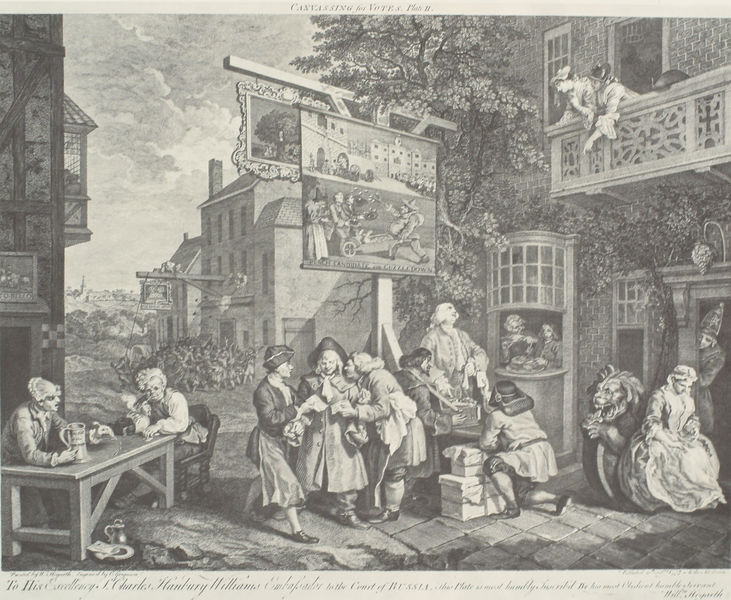
Titel: Four prints of an Election
Künstler: William Hogarth
Schlagwörter: frauen, frau, männer, szene, tisch, bühne, genre, krug, balkon, fahnen, kisten, schild, stich, schachtel, marktplatz, löwe, kupferstich, wirtshaus, galgen